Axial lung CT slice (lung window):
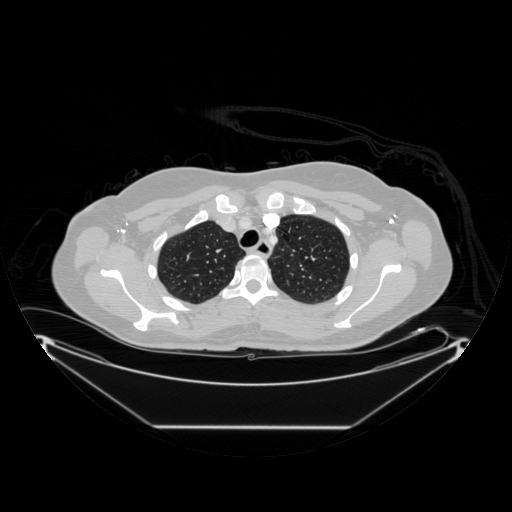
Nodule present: no